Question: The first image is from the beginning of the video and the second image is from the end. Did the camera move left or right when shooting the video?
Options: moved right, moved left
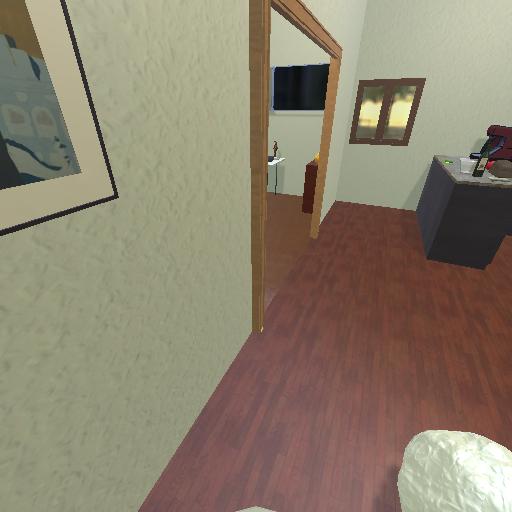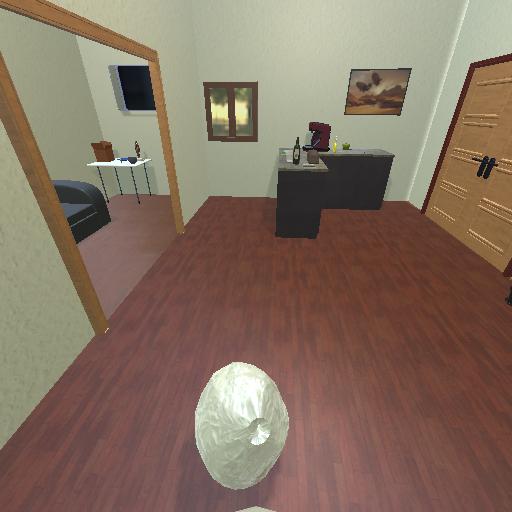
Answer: moved right